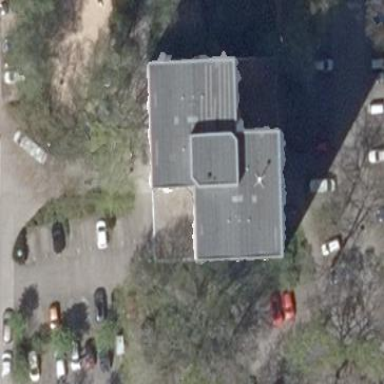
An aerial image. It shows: Flat-roofed apartment building.